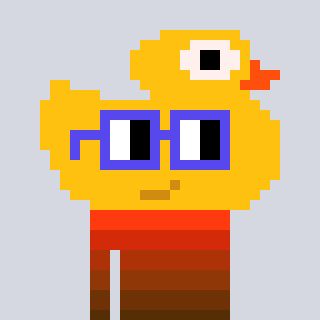
a pixel art character with square blue glasses, a ducky-shaped head and a orange-colored body on a cool background